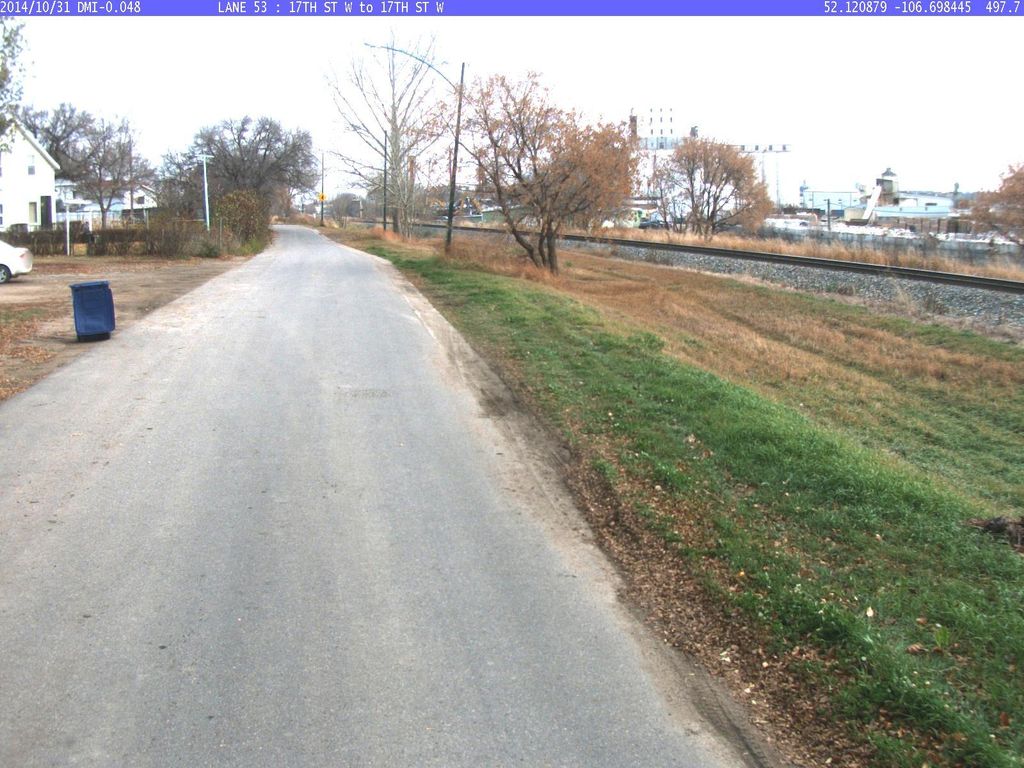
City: saskatoon